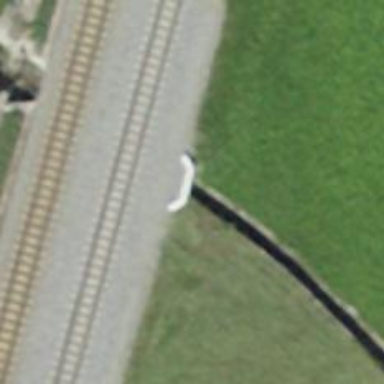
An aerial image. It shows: Culvert tunnel under ditch.